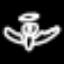
Label: angel